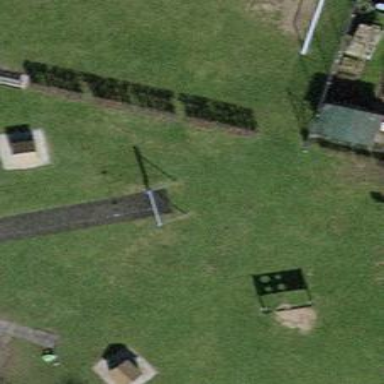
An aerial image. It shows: Playground featuring zipwire.